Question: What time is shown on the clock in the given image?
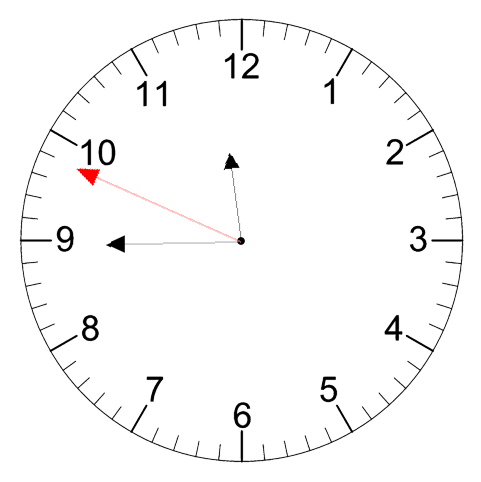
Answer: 11:44:49